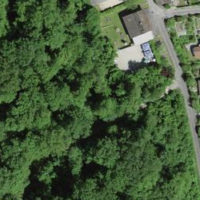
EUNIS habitat code: 41
Species observed at this site:
Lonicera acuminata